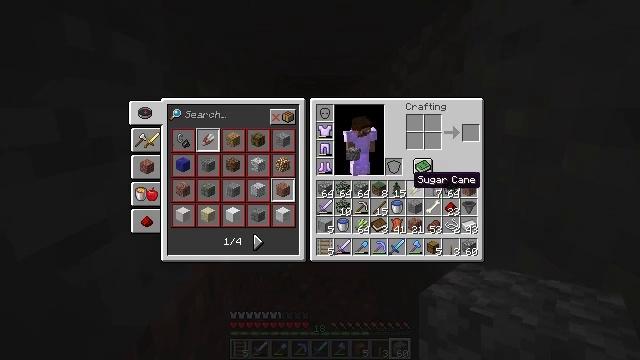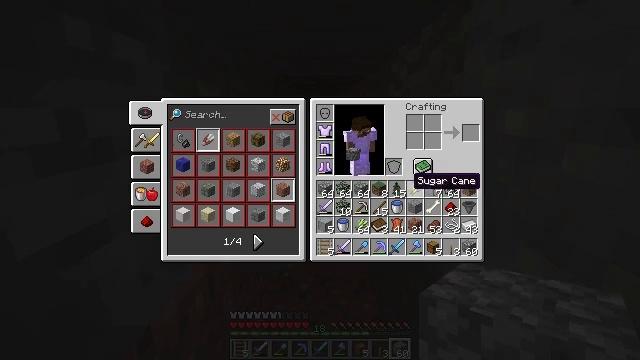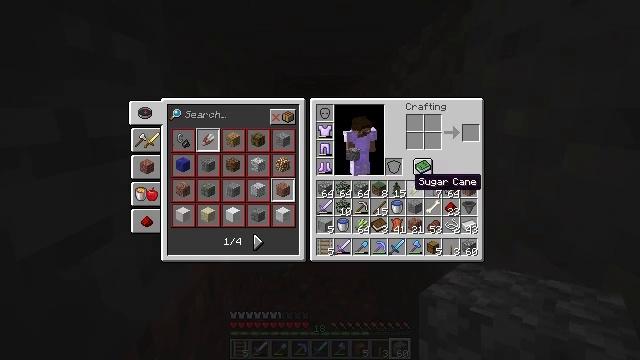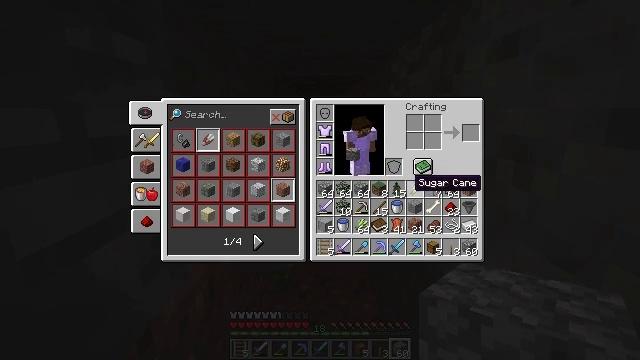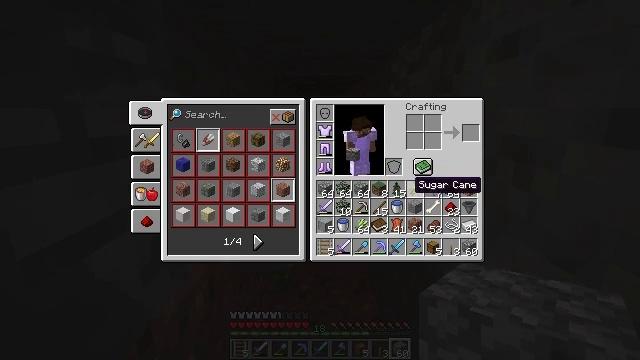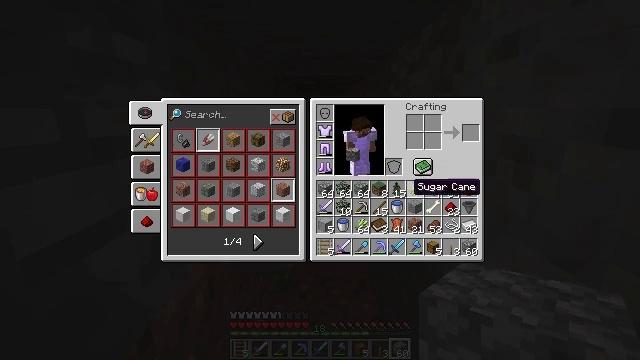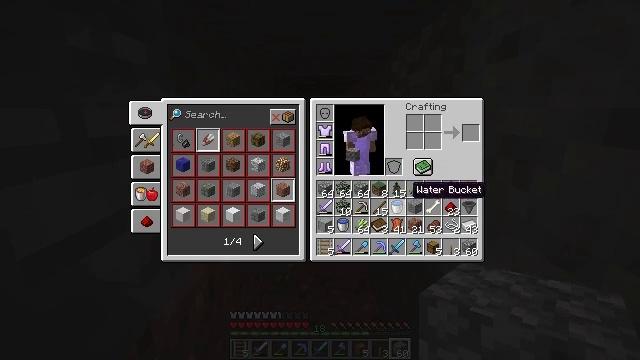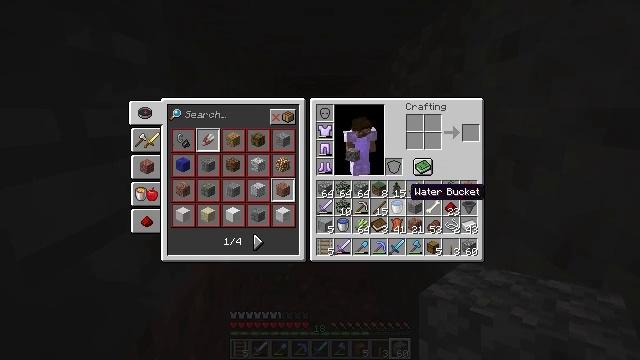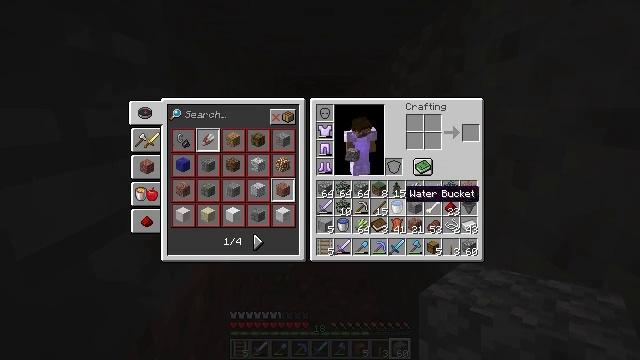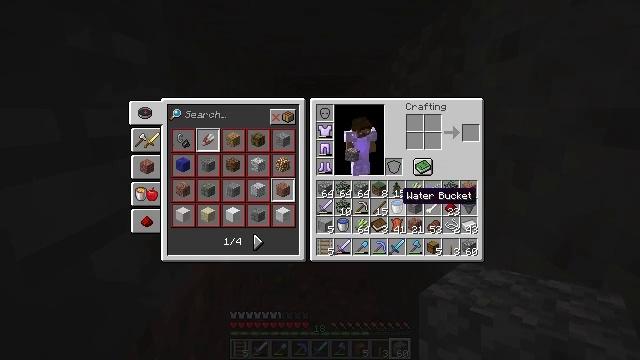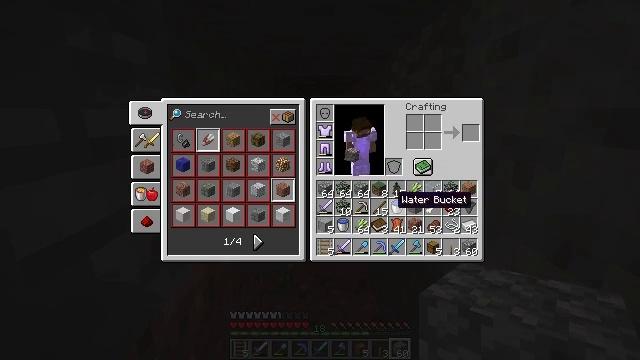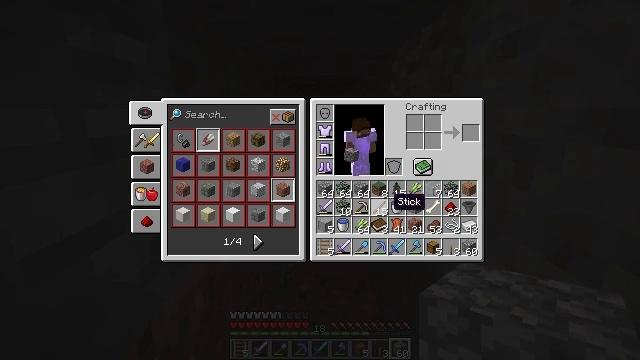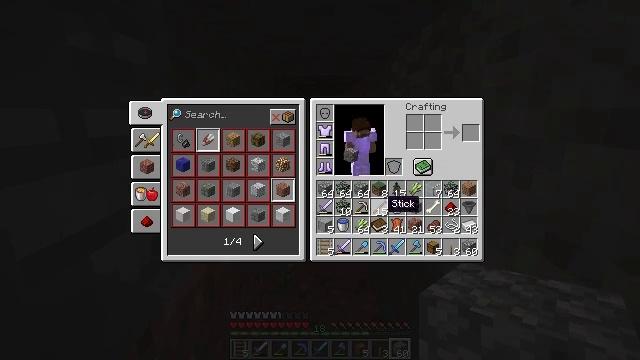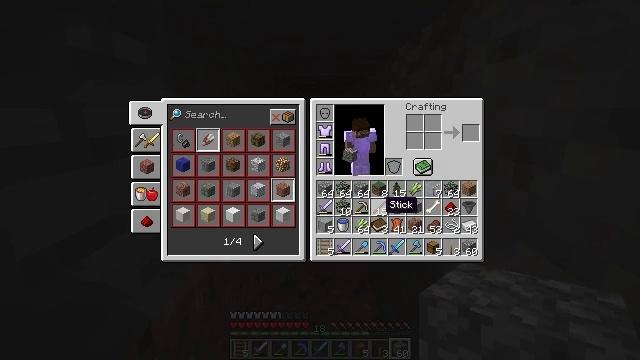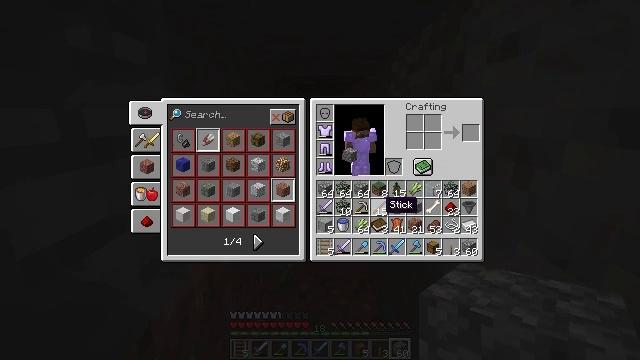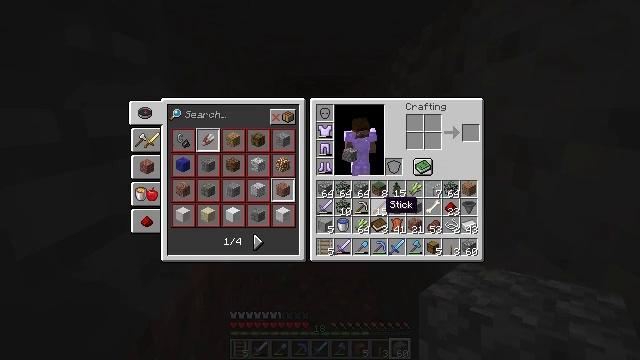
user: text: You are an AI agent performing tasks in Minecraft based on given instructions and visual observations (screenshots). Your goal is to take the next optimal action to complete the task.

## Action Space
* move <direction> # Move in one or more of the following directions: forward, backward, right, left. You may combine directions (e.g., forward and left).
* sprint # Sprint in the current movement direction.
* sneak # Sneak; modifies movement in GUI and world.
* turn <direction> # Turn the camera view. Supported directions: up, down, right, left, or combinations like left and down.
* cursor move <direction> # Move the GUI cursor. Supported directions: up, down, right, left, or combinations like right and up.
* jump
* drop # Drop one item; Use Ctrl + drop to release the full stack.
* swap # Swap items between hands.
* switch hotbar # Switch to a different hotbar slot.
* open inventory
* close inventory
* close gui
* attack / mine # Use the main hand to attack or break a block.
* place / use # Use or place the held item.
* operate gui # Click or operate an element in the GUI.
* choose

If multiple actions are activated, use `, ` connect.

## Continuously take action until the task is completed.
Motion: motion action
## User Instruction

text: Remove a string from the inventory.
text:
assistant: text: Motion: no_op
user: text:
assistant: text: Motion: no_op
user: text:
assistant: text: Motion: no_op
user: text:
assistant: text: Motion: no_op
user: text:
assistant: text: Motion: no_op
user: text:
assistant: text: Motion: no_op
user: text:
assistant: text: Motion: no_op
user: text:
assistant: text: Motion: no_op
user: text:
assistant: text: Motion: no_op
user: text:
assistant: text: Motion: no_op
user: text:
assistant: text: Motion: no_op
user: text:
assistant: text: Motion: no_op
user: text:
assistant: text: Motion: no_op
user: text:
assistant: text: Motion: no_op
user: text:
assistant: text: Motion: no_op
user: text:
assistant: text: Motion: no_op
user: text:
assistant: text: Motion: no_op
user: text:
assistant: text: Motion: cursor move right
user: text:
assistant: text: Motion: cursor move right
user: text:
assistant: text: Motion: no_op
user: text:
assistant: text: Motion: no_op
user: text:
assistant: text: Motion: cursor move up
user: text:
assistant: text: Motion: cursor move up
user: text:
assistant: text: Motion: cursor move up
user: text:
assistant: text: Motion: no_op
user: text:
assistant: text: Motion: no_op
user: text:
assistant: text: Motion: no_op
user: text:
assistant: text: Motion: no_op
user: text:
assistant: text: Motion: no_op
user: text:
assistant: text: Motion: no_op